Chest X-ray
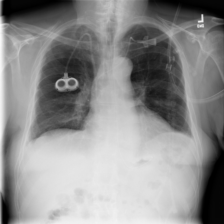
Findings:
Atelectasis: negative
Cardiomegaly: negative
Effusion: negative
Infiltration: negative
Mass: negative
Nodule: negative
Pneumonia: negative
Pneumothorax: negative
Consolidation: negative
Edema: negative
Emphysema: negative
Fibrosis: negative
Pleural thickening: negative
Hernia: negative